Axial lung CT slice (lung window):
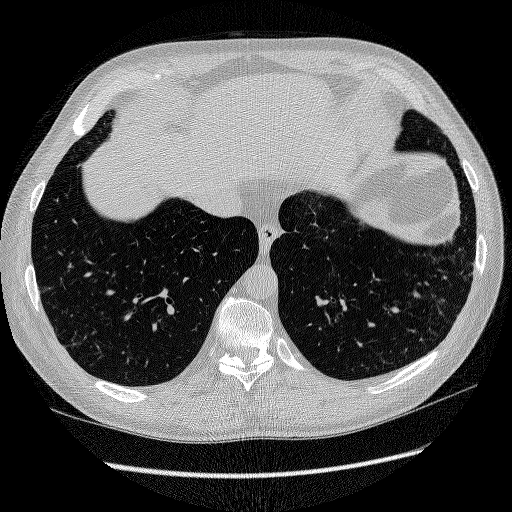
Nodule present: no